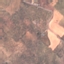
Land use / land cover class: PermanentCrop